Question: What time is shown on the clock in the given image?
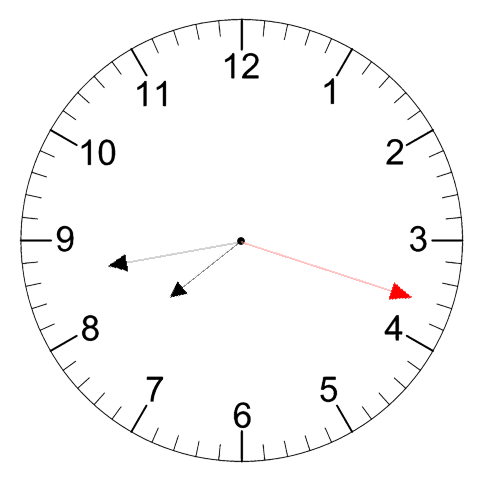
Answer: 07:43:18